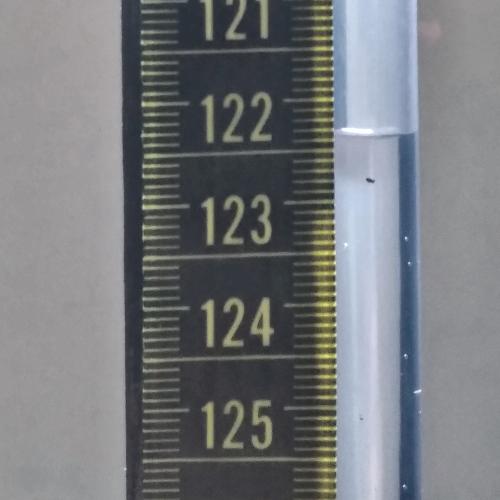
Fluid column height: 122.3 cm